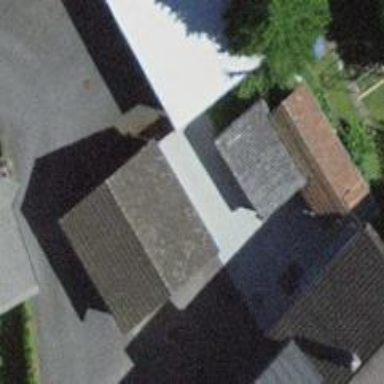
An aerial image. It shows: Garage.